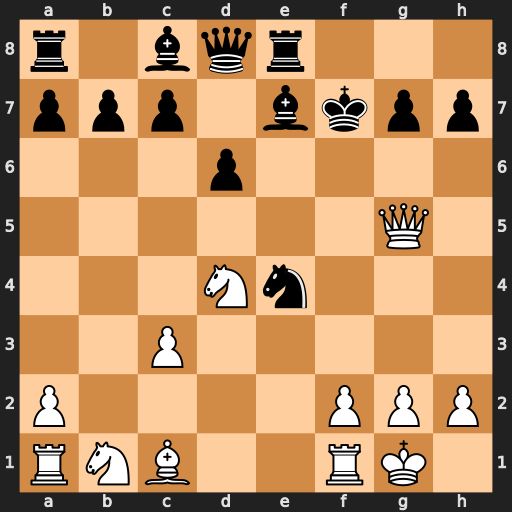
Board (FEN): r1bqr3/ppp1bkpp/3p4/6Q1/3Nn3/2P5/P4PPP/RNB2RK1
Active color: w
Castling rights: -
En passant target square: -
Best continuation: Qd5+ Kf8 Qxe4